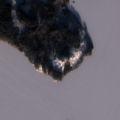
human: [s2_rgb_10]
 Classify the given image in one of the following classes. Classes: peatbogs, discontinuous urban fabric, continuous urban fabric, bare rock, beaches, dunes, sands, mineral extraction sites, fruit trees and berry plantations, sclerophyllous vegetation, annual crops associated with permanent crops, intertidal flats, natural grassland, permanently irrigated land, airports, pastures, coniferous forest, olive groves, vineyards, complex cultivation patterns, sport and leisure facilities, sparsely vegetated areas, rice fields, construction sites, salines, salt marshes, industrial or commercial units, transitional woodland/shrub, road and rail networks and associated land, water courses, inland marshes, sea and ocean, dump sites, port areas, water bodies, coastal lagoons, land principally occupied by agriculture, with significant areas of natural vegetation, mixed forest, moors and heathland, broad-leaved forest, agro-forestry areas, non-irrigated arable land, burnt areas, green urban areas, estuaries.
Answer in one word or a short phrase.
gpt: mixed forest, water bodies